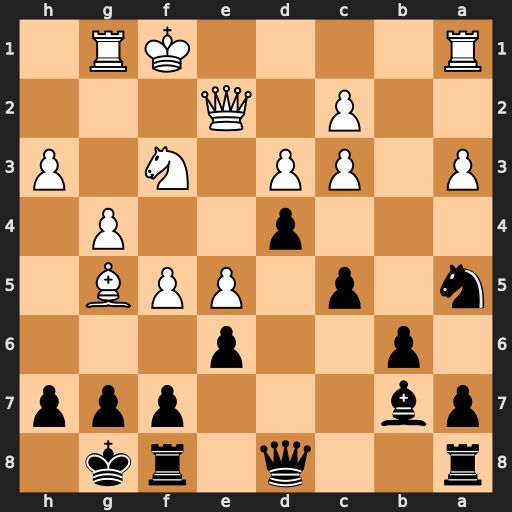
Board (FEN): r2q1rk1/pb3ppp/1p2p3/n1p1PPB1/3p2P1/P1PP1N1P/2P1Q3/R4KR1
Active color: b
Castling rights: -
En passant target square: -
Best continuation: Bxf3